Question: I need to implement Singleton pattern in TypeScript. I have found a solution <URL> but it seems like an overkill for me. After all, JavaScript is great in creating singletons.
Is it possible to write in TypeScript something like this (without getting an error)?
'''
module Helpers {
Helpers.Singleton = {};
}
'''
Currently, it correctly generates the output that I am expecting:
'''
// Module
var Helpers;
(function (Helpers) {
Helpers.Singleton = {};
})(Helpers || (Helpers = {}));
'''
But why is TypeScript compiler inside my VisualStudio complaining about that (it says that it "Could not find symbol 'Helpers'." at line 2!)? Is it possible to write it in another way?

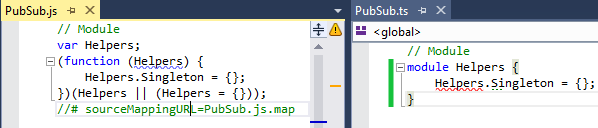
Answer: '''
module Helpers {
export module Singleton {
export var etc = 4;
export function printSomething() {
// etc
}
}
}
// later...
Helpers.Singleton.printSomething();
'''